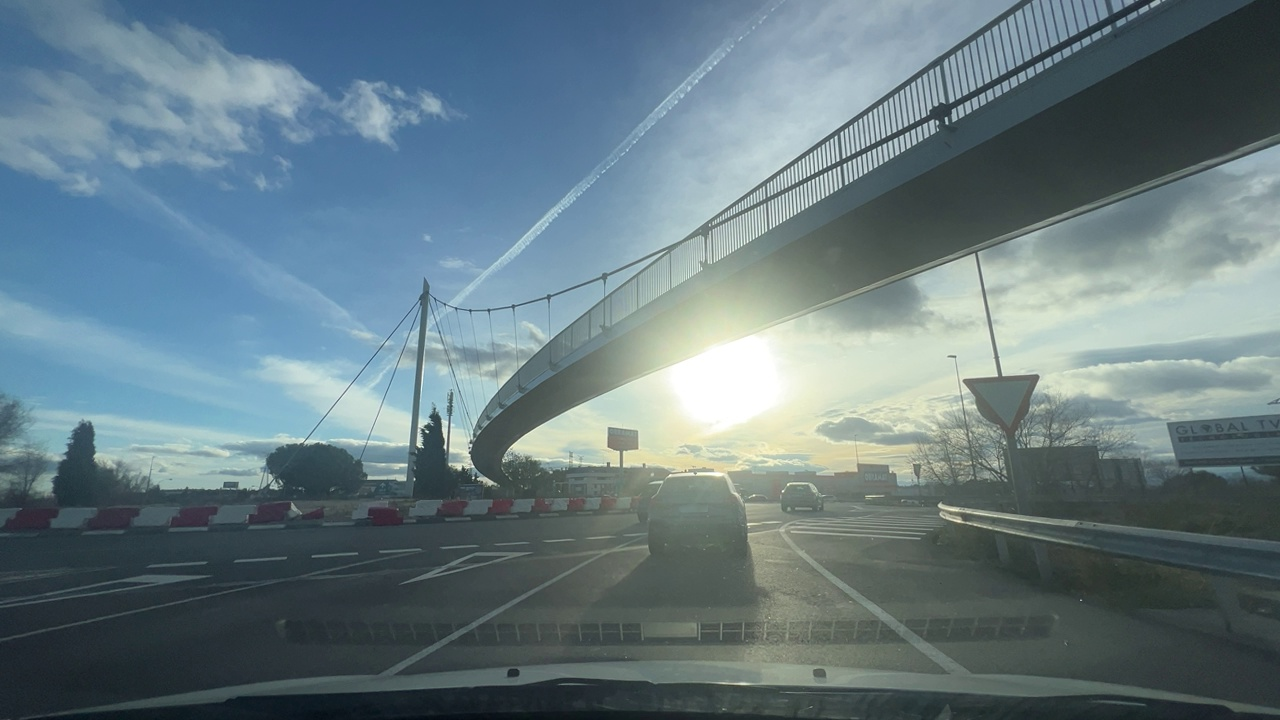
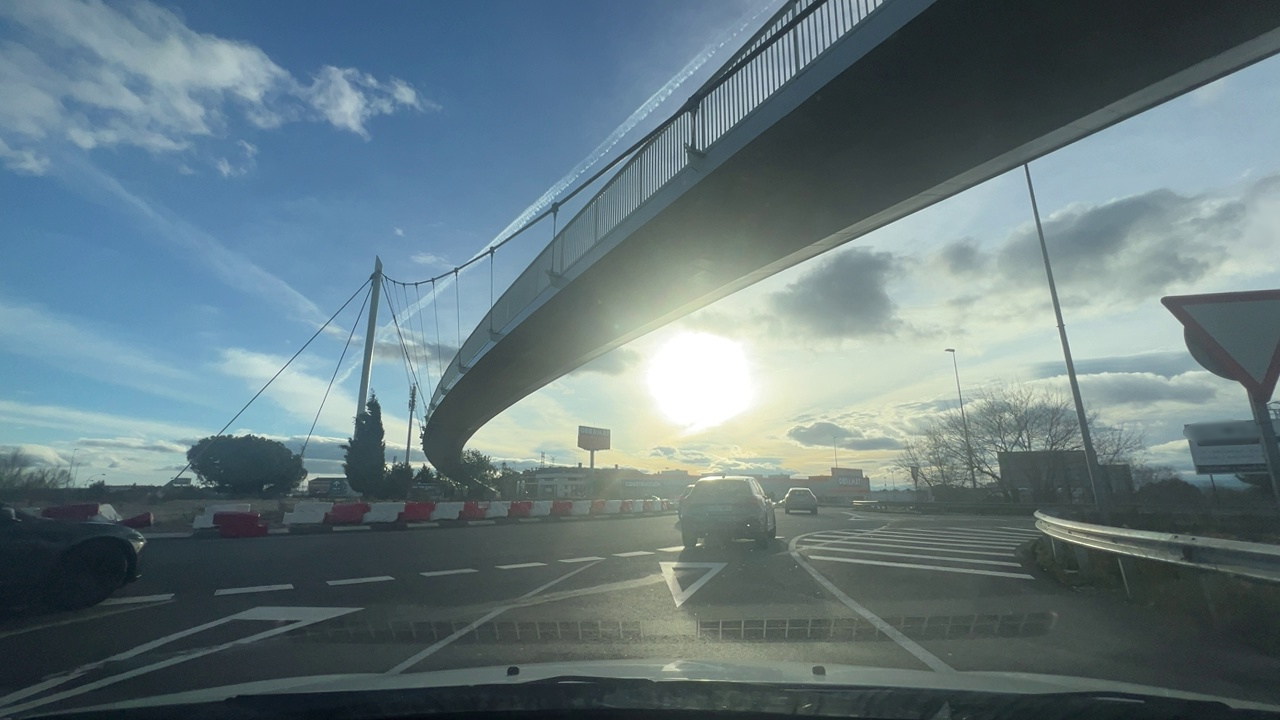
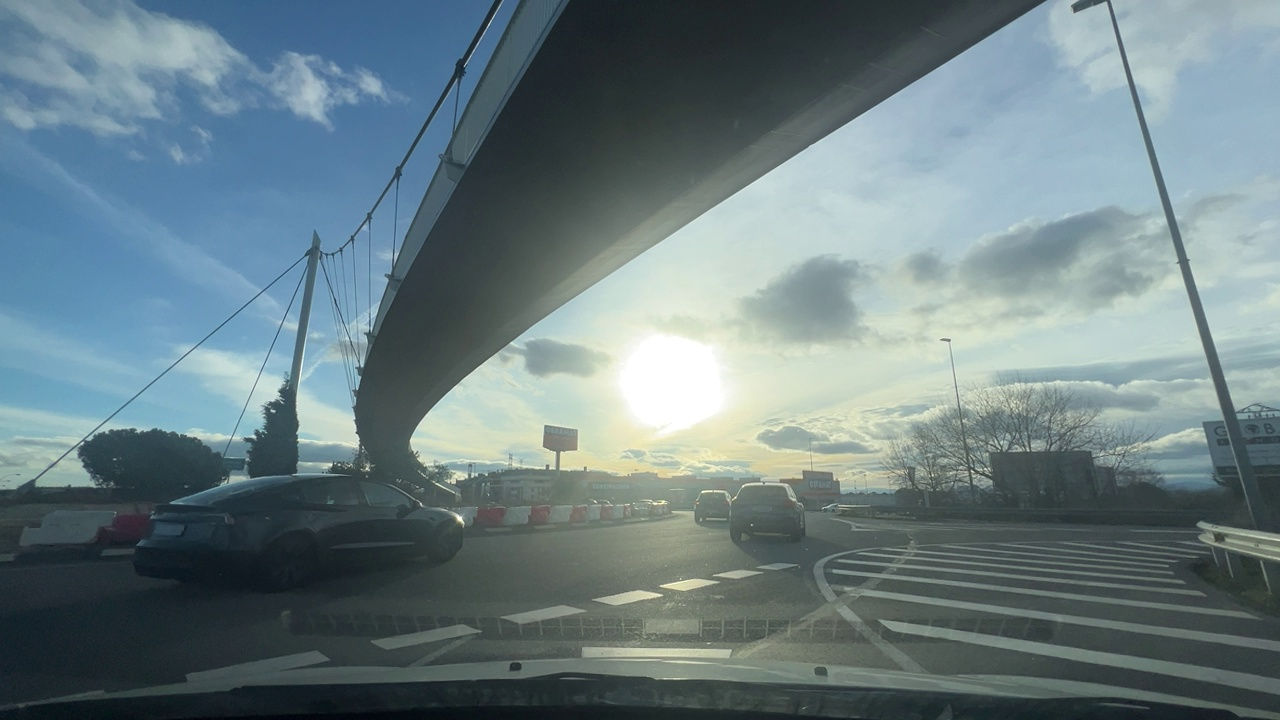
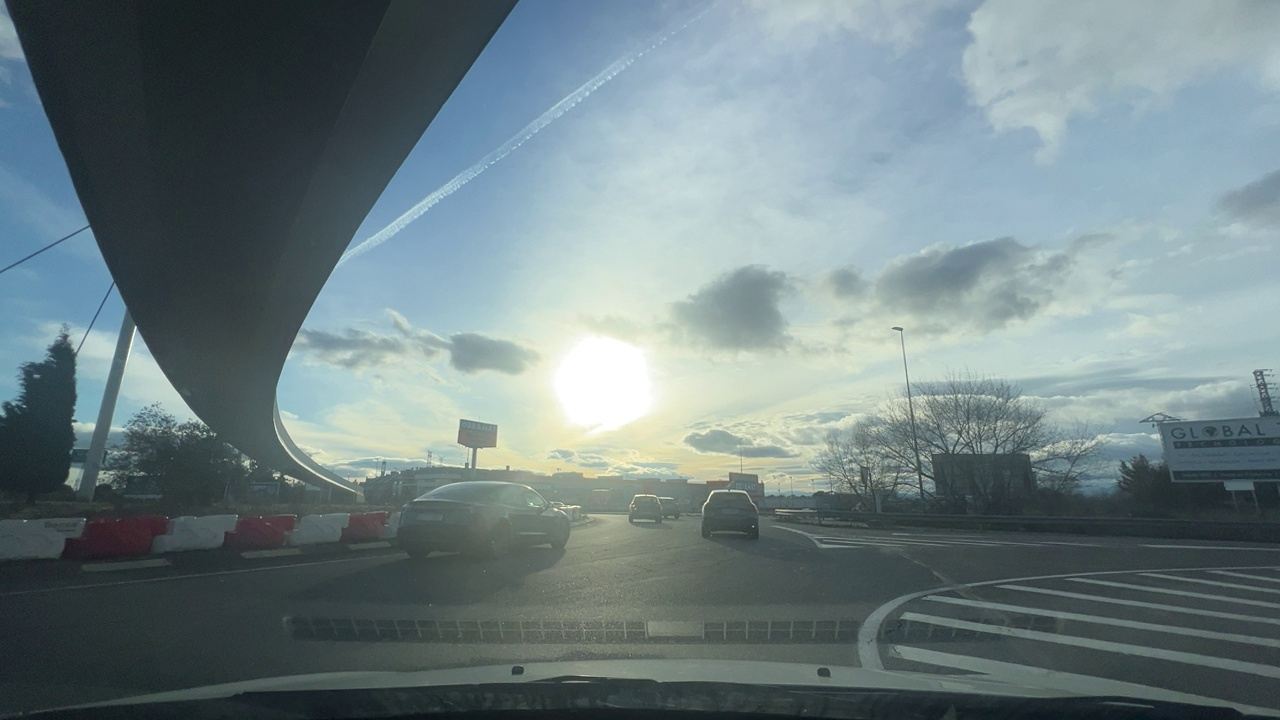
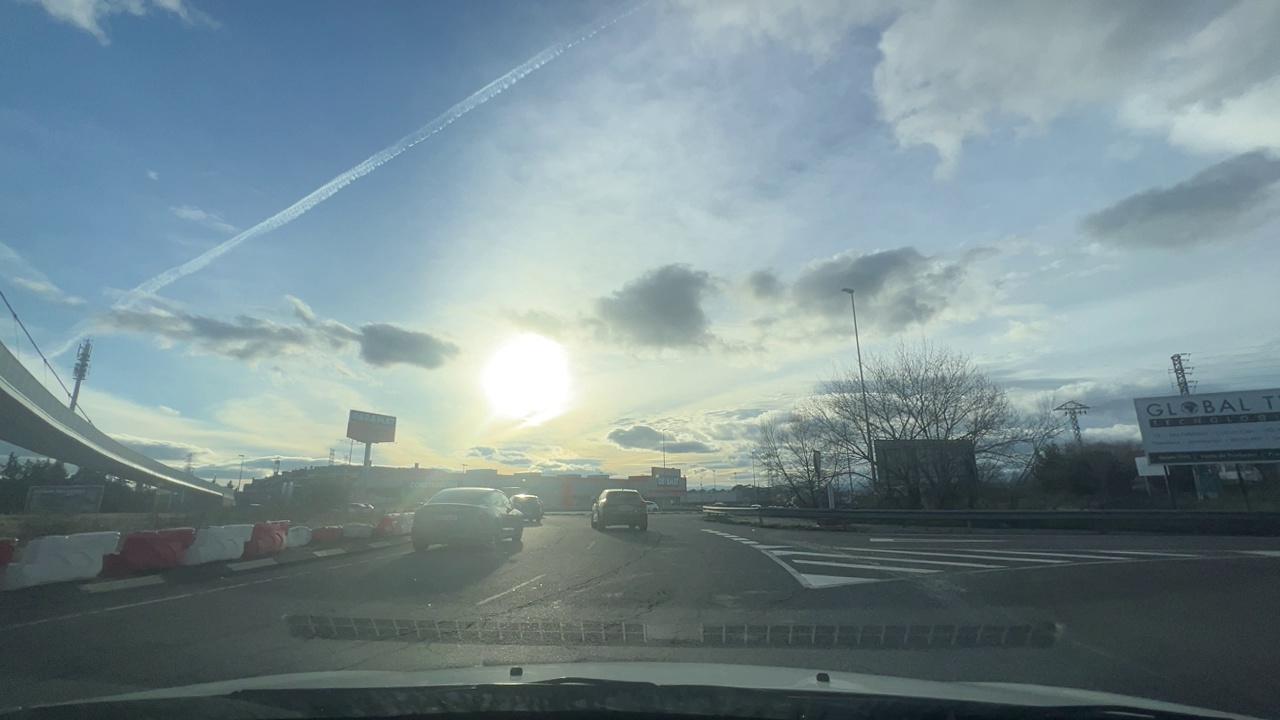
Situation: Roundabout
Question: Is the ego vehicle currently inside a roundabout?
Answer: Yes
Reasoning: The ego vehicle is traveling within a circular roadway surrounding a central island.

Situation: Roundabout
Question: Is a roundabout visible ahead in the ego direction?
Answer: Yes
Reasoning: A circular intersection sign and central island are visible ahead.

Situation: Roundabout
Question: Is the ego vehicle stationary while another vehicle crosses its path within the roundabout?
Answer: No
Reasoning: The ego vehicle is never stationary and moving towards the roundabout